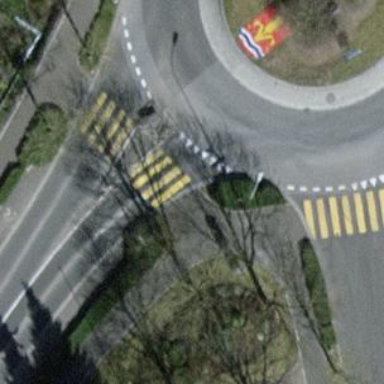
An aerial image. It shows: Uncontrolled zebra crossing on the road.